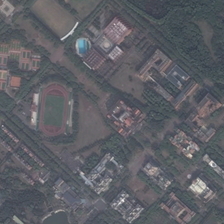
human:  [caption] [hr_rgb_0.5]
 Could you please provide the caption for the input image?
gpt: a playground,many buildings and a pool with light blue water in it .

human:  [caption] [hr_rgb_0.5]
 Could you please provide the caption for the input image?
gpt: a pool with black water in side while surrounded by many dark green plants .

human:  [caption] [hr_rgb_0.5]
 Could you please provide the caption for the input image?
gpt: some buildings in it while with many plants surround .

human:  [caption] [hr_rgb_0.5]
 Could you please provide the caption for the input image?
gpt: many dark green plants in the school .

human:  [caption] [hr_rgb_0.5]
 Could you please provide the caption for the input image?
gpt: many buildings and green trees are in a school with a playground .